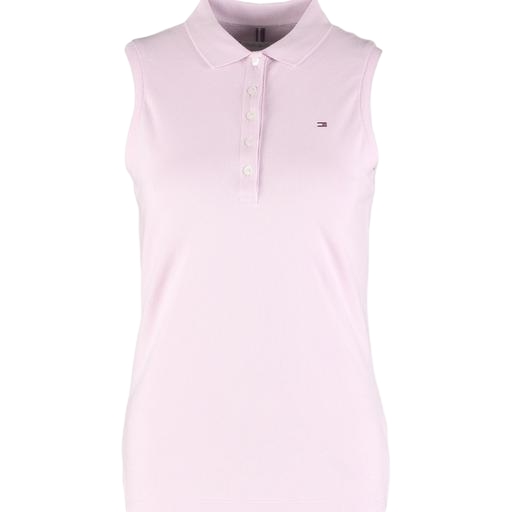
skinny-fit stretch polo shirt, sleeveless polo, skinny-fit polo shirt, white background